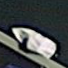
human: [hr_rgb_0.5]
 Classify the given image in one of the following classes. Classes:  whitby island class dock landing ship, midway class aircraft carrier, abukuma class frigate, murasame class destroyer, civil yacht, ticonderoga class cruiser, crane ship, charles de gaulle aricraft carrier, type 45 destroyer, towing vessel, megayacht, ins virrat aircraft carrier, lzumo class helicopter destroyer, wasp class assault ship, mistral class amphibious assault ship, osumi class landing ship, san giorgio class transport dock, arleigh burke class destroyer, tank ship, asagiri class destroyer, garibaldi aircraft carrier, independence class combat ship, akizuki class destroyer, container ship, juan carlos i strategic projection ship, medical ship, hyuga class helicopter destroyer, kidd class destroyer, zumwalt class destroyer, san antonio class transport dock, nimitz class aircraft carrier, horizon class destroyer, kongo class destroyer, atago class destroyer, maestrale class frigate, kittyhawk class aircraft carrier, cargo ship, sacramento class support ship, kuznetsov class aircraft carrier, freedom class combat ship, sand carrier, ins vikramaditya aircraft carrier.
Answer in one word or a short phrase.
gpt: Civil yacht